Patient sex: M
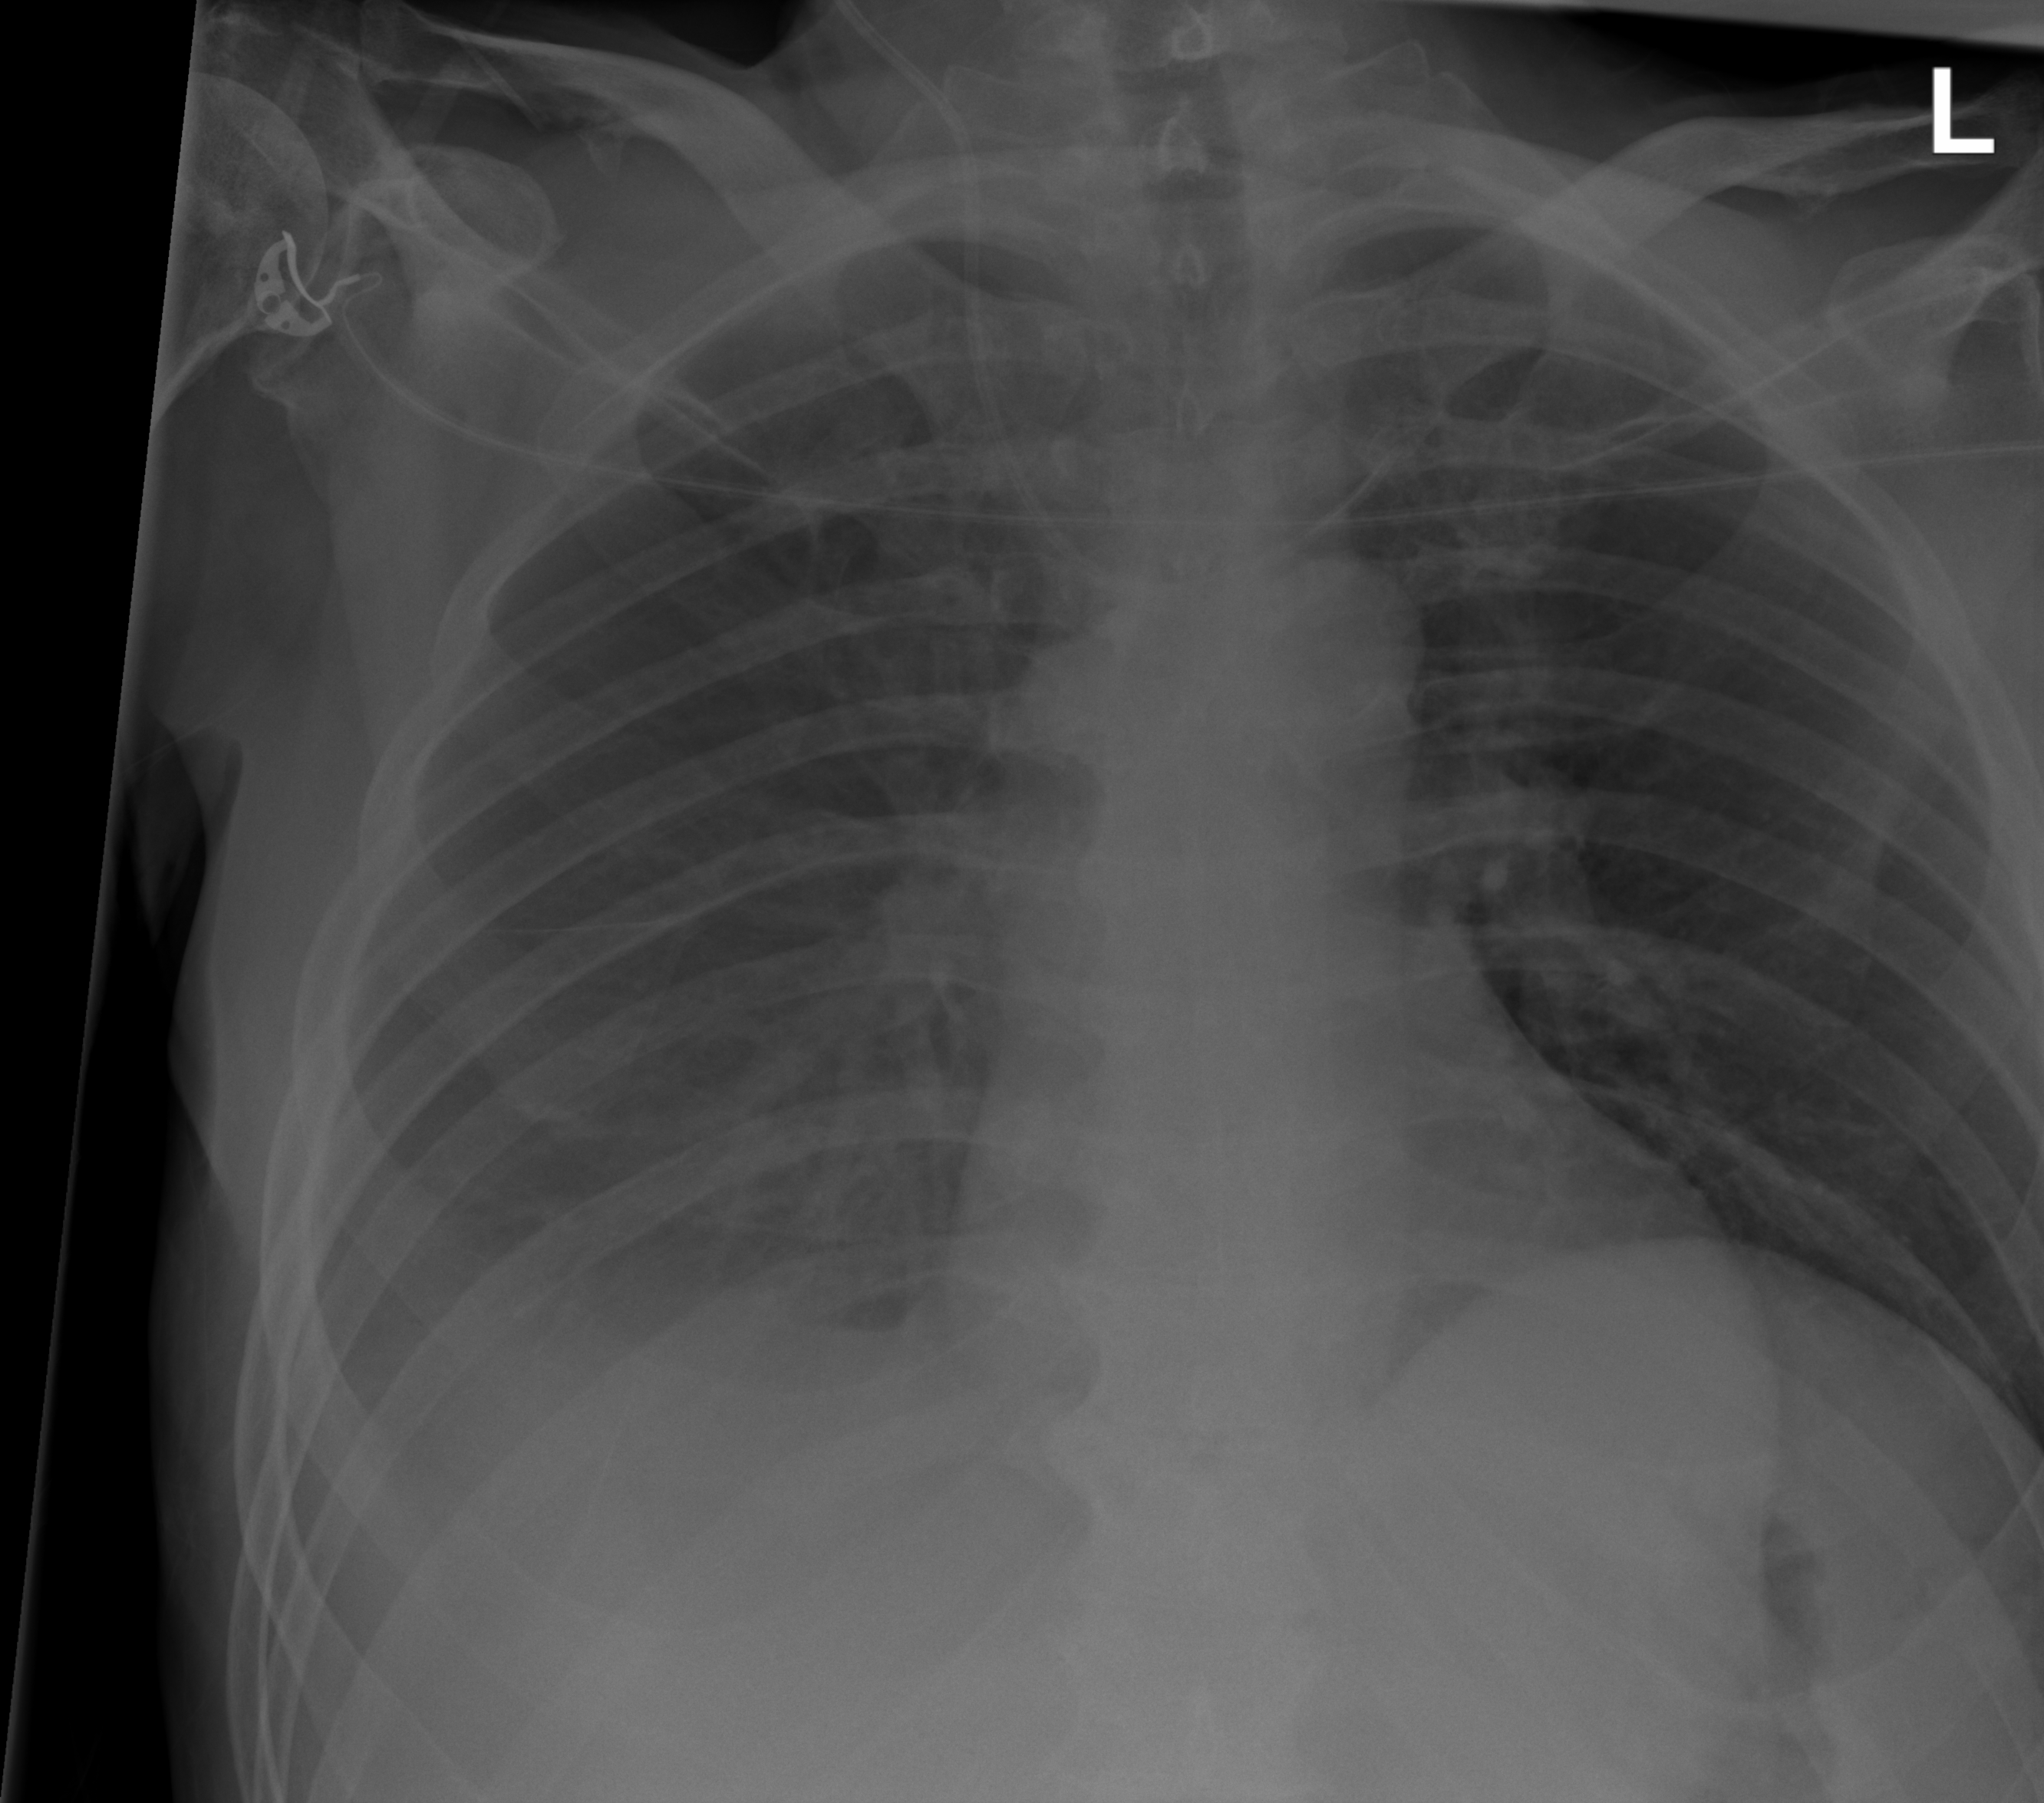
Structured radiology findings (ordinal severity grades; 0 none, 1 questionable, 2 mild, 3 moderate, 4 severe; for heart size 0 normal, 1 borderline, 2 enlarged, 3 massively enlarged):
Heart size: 0
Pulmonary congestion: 0
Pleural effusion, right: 3
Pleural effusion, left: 0
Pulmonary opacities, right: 0
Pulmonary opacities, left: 0
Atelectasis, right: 2
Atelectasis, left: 0